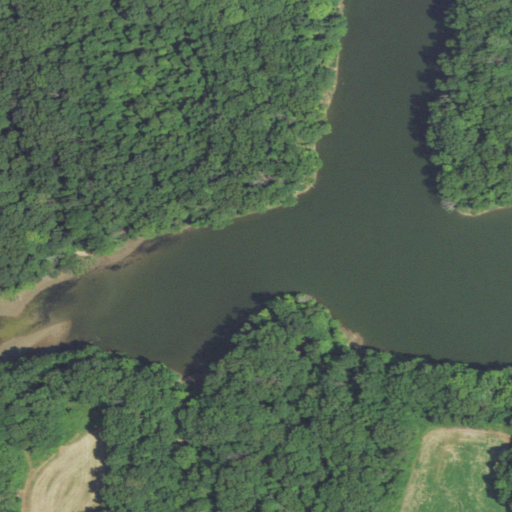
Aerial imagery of valley in Illinois named Rocky Hollow containing deciduous forest, open water, cultivated crops, pasture, grassland, and herbaceous wetlands